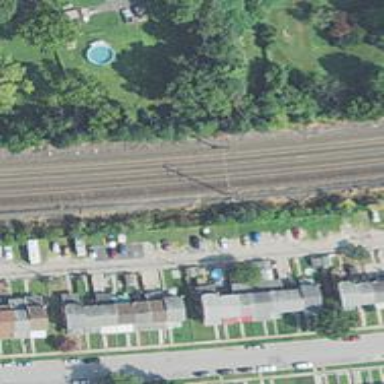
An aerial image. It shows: Railway track with contact lines for electrification.